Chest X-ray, PA view. Patient: 22 years old, sex M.
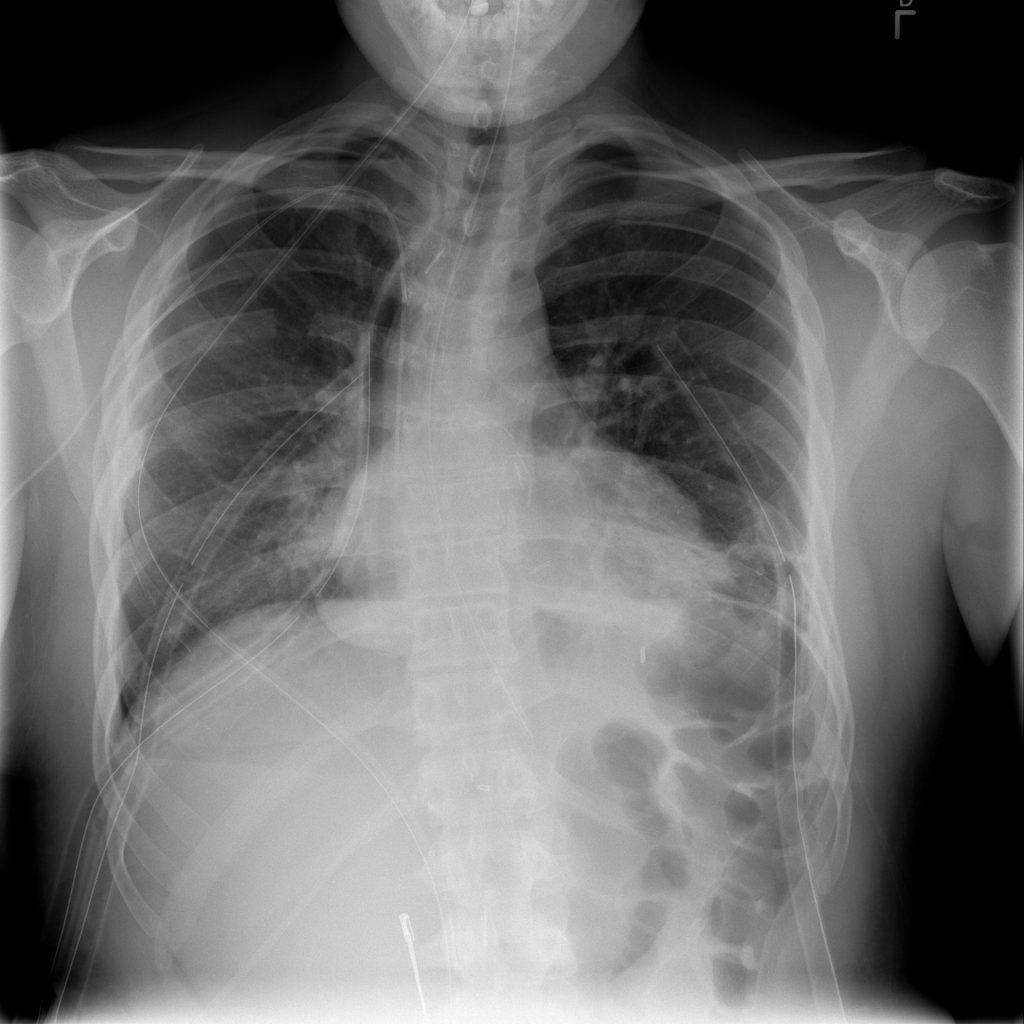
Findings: Pneumothorax